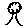
Label: tree